Question: Right now I am using a jQuery inline script and what I want to do is add a delete option where if deleted, it will fade out and remove from the DOM. Right now, this is not hooked up to a database at all, I am using a VIN decoder so these are the default features it pulls.
The code I provided below, of course, deletes every single list item. I want to only delete the list item that I clicked "Delete" for. I'm not sure how to accomplish this because there is no unique class or anything.

'''
// plugin defaults
$.inlineEdit.defaults = {
hover: 'ui-state-hover',
value: '',
save: '',
buttons: '<button class="save">save</button> <button class="cancel">cancel</button> <a href="#" class="delete">delete</a>',
placeholder: 'Click to edit',
control: 'input',
cancelOnBlur: false,
saveOnBlur: false
};
.find( 'a.delete' )
.bind( 'click', function( event ) {
$("li.editable").fadeOut(300, function() {
$(this).remove();
});
return false;
})
.end()
'''
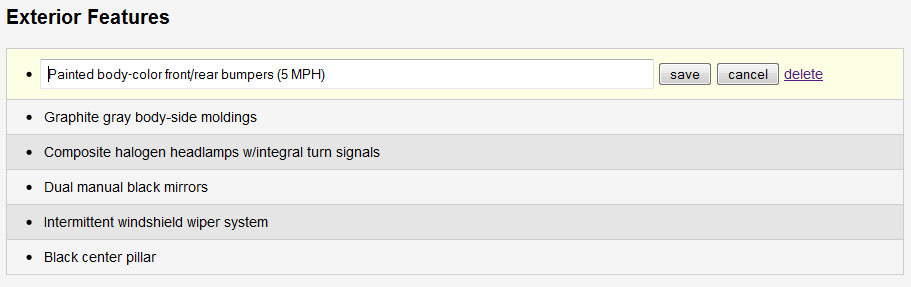
Answer: Just replace '$("li.editable")' with '$(this).closest("li.editable")' and you should be fine.